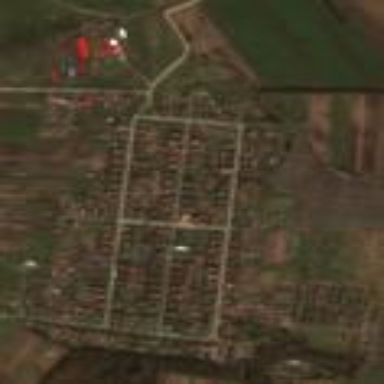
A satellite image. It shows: Residential area in village.